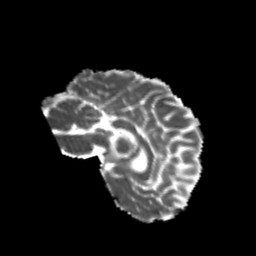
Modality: MD
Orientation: sagittal
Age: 20
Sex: female
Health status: healthy
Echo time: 0.074 s